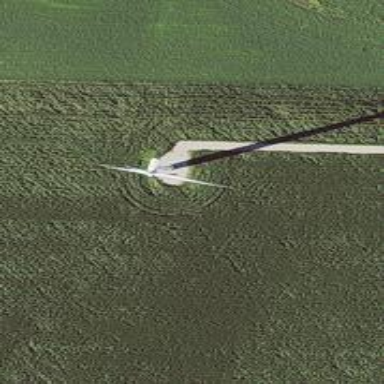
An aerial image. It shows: Wind generator powered by wind. The generator type is horizontal axis and it uses wind turbines.